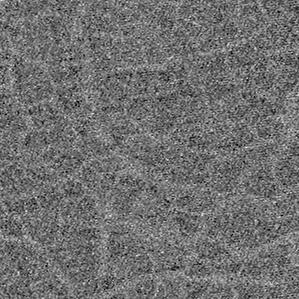
Label: frost